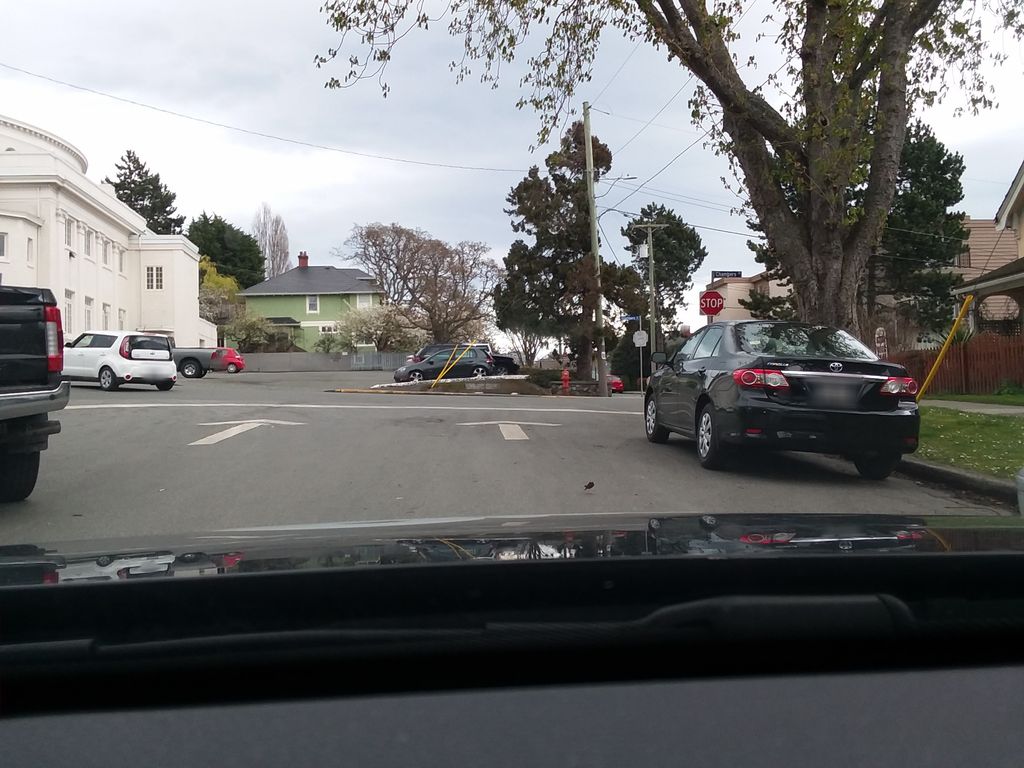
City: victoria